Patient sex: M
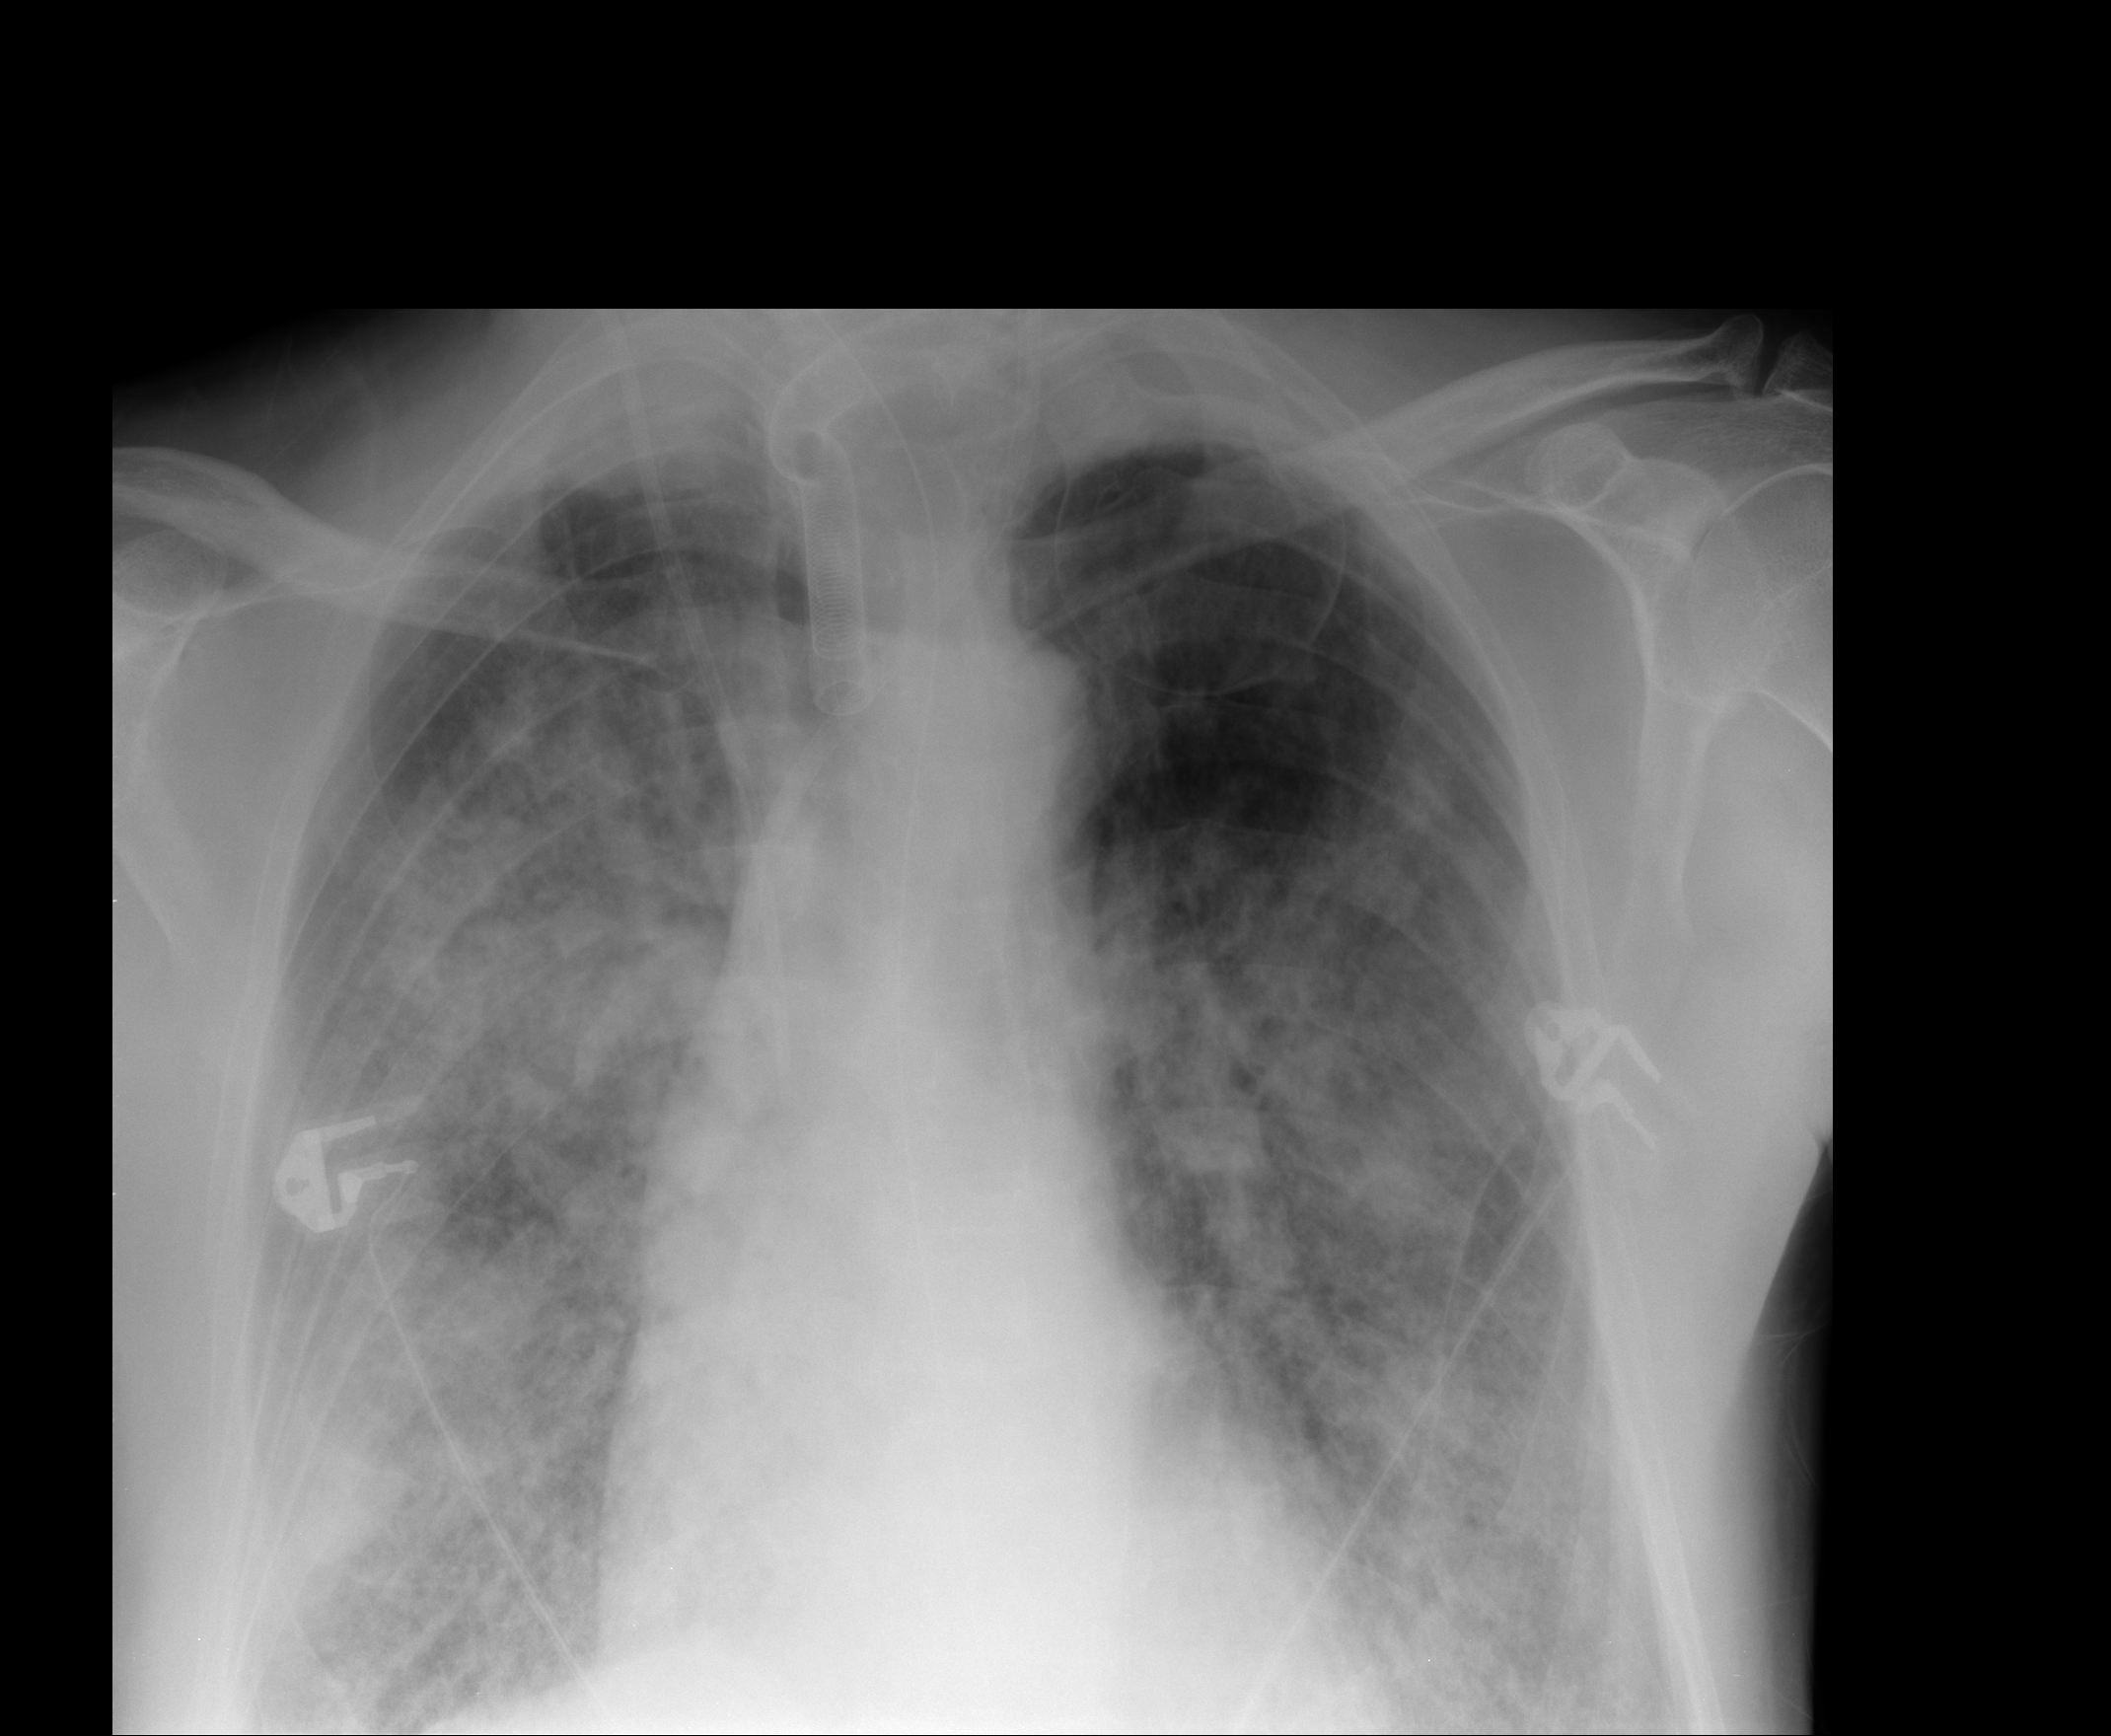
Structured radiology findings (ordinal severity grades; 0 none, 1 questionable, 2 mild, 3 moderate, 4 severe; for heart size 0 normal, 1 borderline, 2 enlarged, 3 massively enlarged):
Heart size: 0
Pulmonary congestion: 2
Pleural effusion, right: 0
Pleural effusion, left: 0
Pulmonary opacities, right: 4
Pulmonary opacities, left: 3
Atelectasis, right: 2
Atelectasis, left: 2